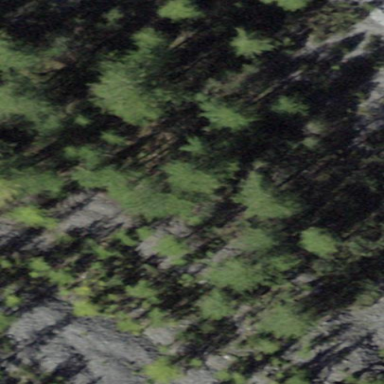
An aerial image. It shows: Forest area.